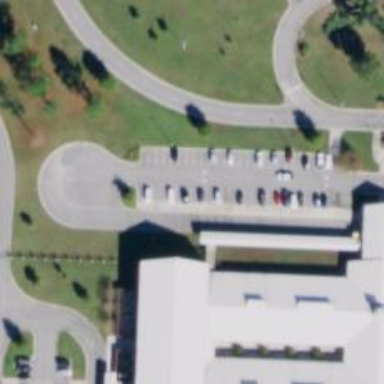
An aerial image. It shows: Parking space is available.